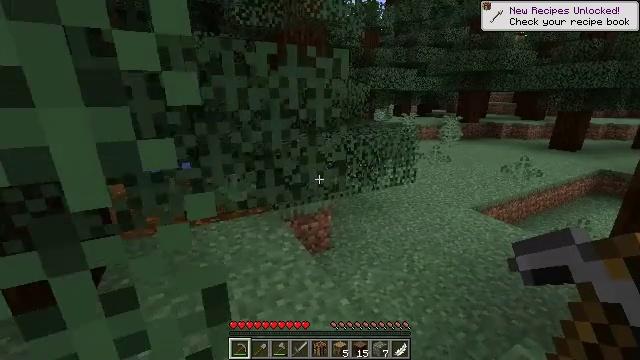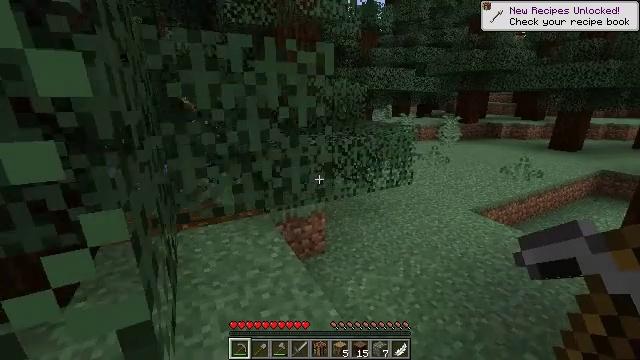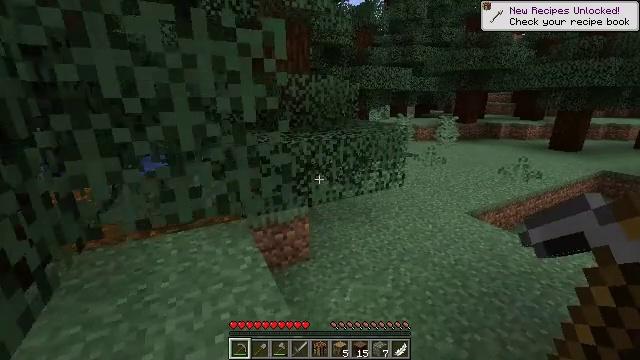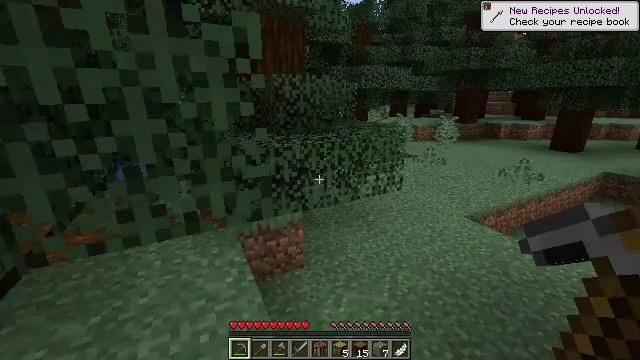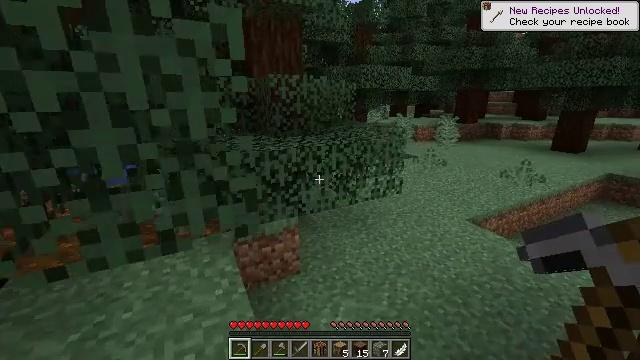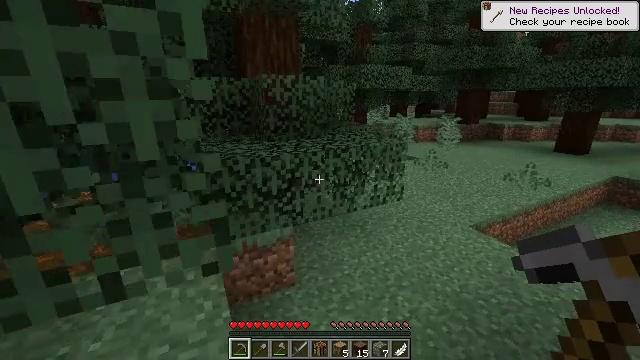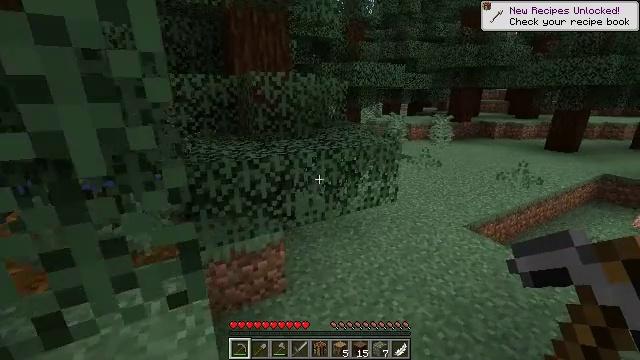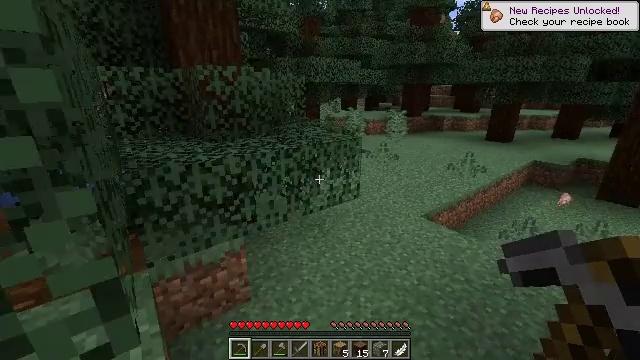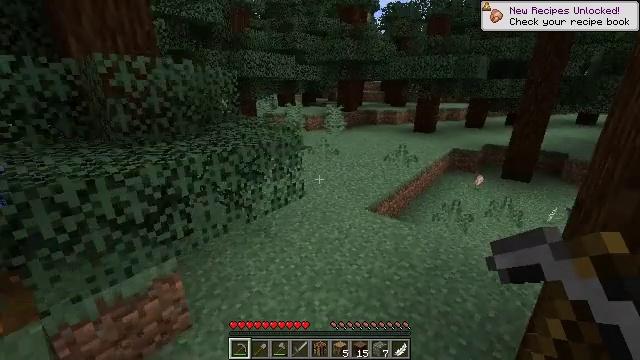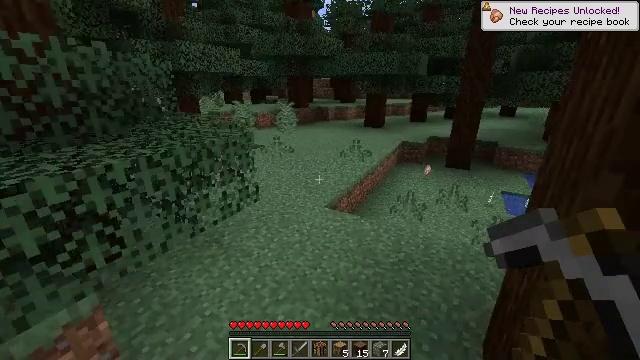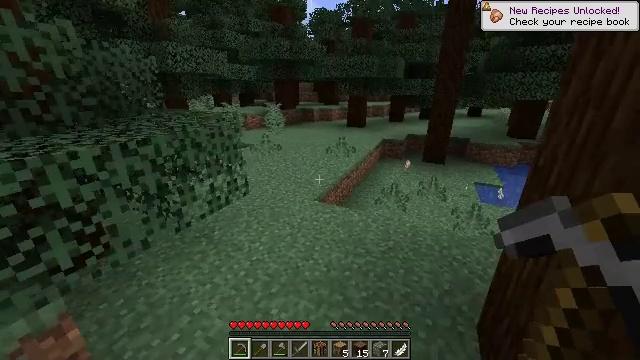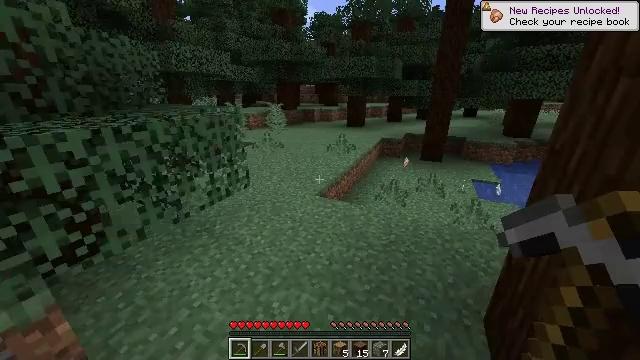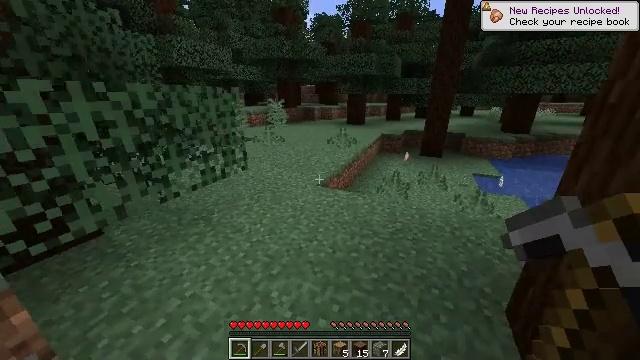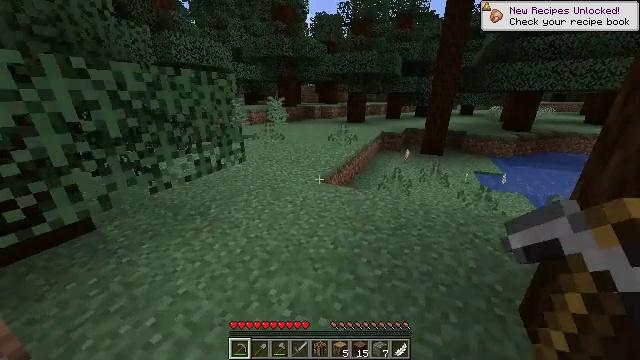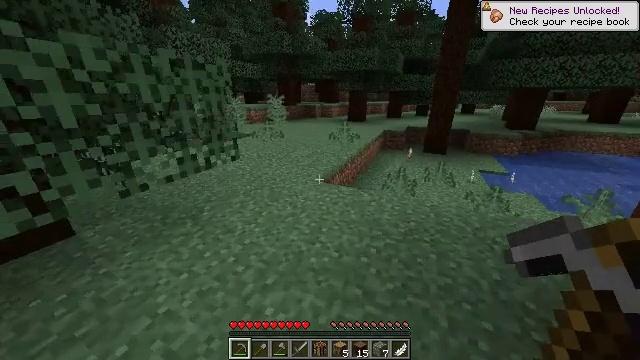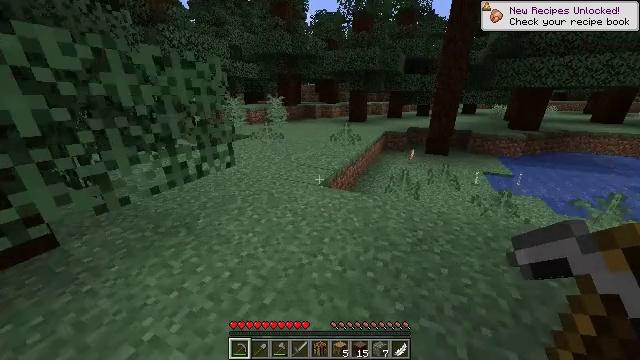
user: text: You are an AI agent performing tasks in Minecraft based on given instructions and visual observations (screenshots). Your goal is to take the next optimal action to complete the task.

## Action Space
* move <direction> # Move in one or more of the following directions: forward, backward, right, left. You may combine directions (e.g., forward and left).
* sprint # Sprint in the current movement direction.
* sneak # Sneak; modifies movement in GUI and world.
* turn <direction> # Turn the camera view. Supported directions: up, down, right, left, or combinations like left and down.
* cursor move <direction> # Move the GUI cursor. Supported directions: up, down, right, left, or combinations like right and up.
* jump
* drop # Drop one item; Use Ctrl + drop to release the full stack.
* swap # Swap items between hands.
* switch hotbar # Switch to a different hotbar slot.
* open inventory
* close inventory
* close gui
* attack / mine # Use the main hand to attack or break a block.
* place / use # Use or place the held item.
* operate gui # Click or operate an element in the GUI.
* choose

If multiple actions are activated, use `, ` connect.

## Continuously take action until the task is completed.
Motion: motion action
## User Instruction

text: Harvest sweet berries by mining the bush.
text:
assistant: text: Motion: move forward and move right
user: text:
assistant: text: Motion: move forward and move right
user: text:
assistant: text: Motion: move forward
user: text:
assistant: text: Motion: move forward
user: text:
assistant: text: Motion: move forward
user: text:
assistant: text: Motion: move forward, turn right
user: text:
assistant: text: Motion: move forward, turn right
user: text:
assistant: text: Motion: move forward, turn right
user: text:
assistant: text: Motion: move forward, sprint, turn right
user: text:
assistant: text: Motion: move forward, sprint, turn right
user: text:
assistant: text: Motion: move forward, sprint
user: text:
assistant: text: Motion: move forward, sprint
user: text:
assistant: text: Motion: move forward, sprint
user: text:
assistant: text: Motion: move forward, sprint
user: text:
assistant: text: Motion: move forward, sprint
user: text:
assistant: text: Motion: move forward, sprint, turn right
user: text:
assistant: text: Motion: move forward, sprint, turn right
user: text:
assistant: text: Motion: move forward, sprint, turn right
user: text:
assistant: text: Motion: move forward, sprint
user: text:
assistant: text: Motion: move forward, sprint
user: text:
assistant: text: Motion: move forward, sprint
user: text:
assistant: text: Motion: move forward, sprint
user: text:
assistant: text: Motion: move forward, sprint
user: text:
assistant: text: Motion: move forward, sprint
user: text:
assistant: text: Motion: move forward, sprint
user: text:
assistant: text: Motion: move forward, sprint, turn right and down
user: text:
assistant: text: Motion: move forward and move right, sprint, turn right and down
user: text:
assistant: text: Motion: move forward and move right, sprint, turn right and down
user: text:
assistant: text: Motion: move forward and move right, sprint, turn right and down
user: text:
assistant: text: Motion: move forward and move right, sprint